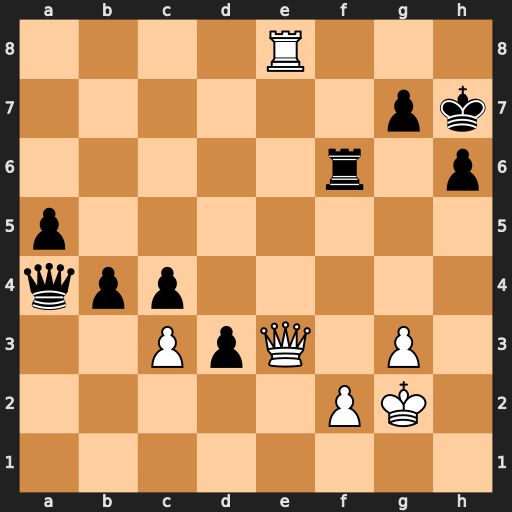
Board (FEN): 4R3/6pk/5r1p/p7/qpp5/2PpQ1P1/5PK1/8
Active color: w
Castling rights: -
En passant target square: -
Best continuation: Qe4+ Rg6 Re6 Qd7 Qxg6+